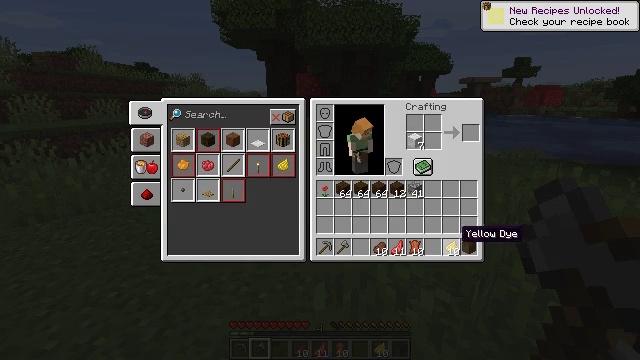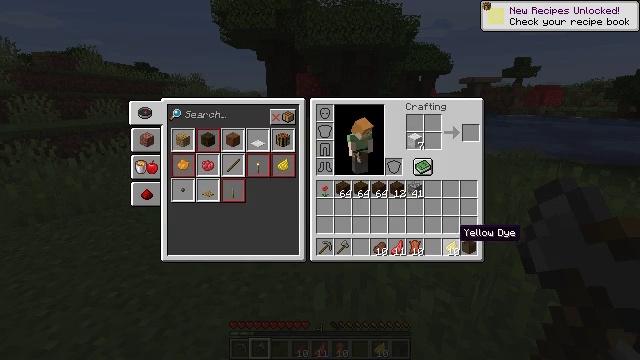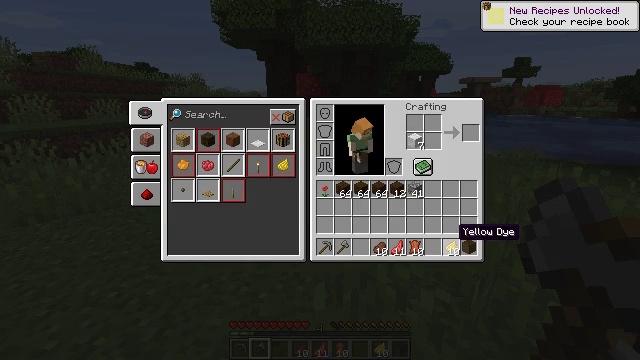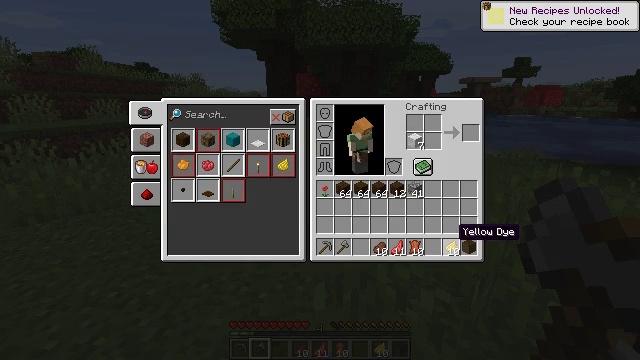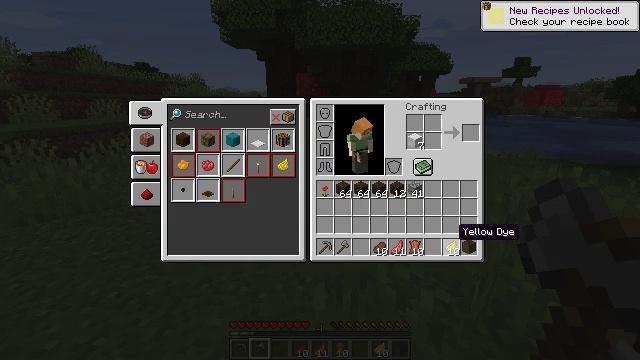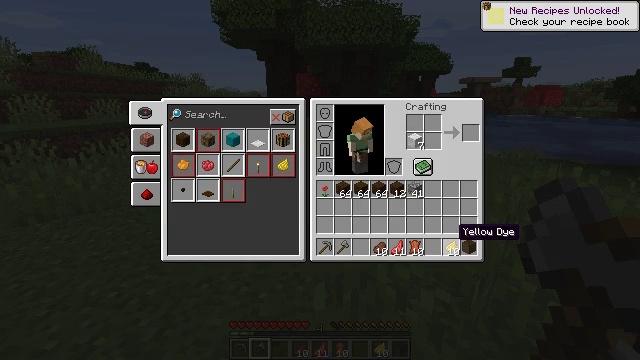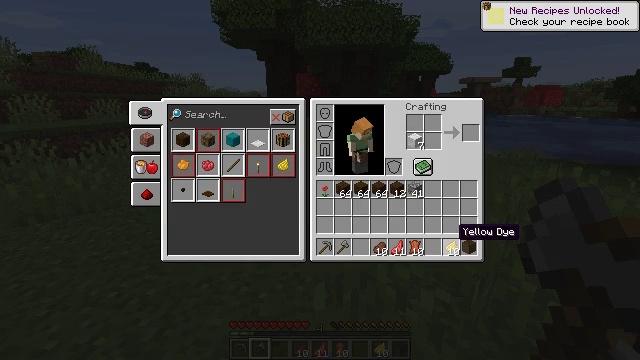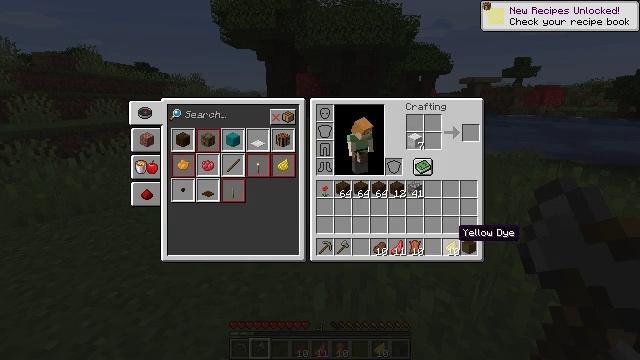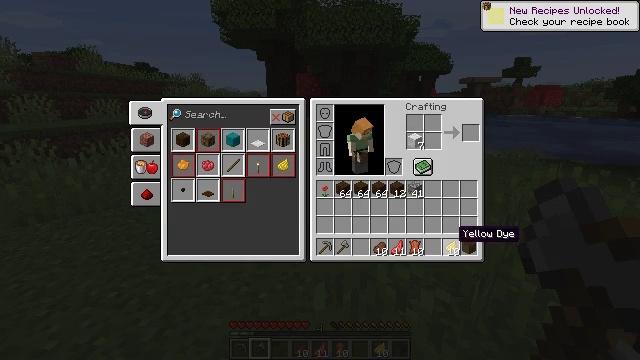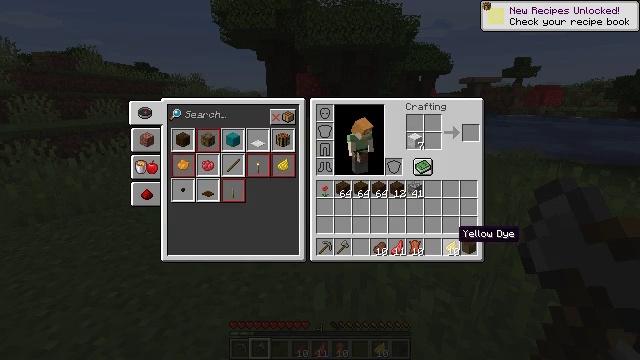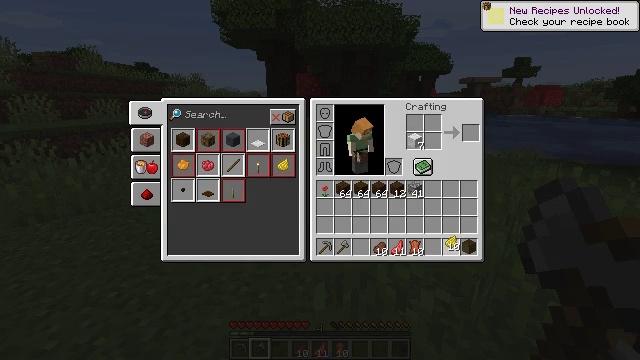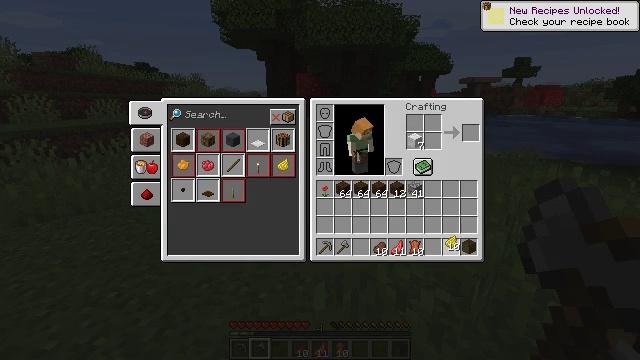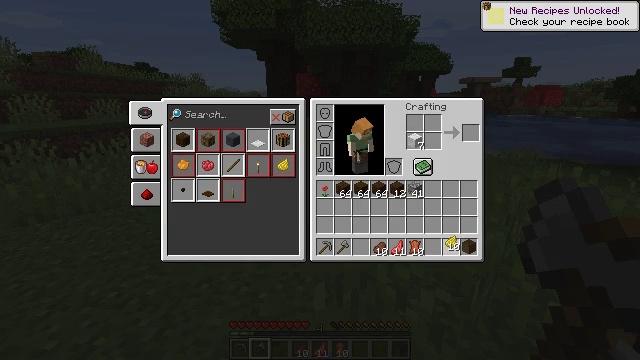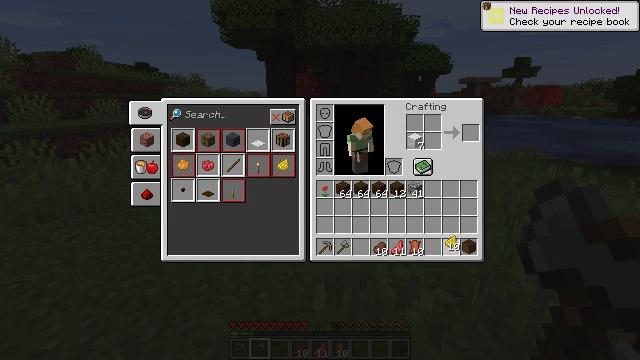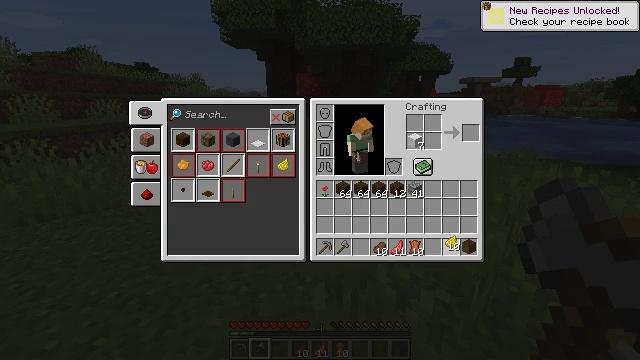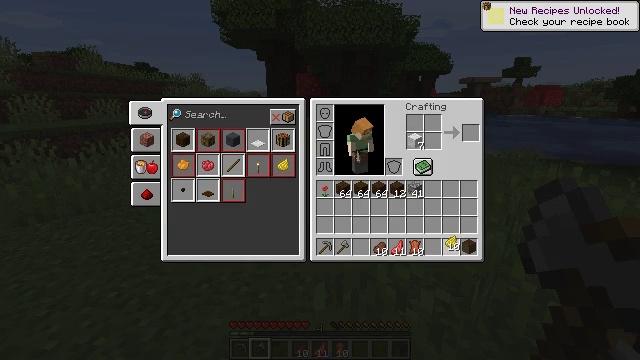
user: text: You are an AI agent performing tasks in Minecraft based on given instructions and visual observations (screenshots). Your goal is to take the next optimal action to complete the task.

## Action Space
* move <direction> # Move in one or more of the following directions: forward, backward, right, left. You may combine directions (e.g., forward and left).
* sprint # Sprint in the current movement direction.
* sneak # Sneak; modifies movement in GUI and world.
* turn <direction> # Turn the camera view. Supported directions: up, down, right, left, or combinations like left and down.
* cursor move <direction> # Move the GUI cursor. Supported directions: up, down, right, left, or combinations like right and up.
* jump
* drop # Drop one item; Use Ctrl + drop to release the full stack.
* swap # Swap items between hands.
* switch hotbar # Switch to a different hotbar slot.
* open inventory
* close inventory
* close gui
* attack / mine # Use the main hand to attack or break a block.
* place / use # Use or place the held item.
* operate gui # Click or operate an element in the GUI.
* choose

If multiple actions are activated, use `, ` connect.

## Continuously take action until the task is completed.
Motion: motion action
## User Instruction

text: Get yellow wool using yellow dye and white wool in the crafting grid.
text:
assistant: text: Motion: sneak
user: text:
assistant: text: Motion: sneak
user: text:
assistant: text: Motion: sneak
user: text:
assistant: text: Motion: sneak
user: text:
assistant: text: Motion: sneak
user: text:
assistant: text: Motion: sneak
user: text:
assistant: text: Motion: sneak
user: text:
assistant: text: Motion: sneak
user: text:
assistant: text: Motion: no_op
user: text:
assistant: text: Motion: operate gui
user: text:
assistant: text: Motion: operate gui
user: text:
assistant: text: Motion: no_op
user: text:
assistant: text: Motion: no_op
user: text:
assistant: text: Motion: no_op
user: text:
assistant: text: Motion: no_op
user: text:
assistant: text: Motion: no_op
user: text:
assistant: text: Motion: no_op
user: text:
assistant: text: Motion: cursor move up
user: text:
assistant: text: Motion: cursor move left and up
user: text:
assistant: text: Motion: cursor move up
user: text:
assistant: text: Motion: cursor move up
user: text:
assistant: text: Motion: no_op
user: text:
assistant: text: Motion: no_op
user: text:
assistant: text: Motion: no_op
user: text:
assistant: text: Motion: operate gui
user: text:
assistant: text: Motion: operate gui
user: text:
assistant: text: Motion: operate gui
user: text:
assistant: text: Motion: no_op
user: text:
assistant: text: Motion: no_op
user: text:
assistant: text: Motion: no_op